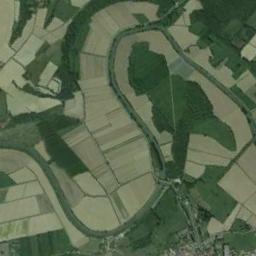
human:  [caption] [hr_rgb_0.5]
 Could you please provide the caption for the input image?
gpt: The river is surrounded by trees .

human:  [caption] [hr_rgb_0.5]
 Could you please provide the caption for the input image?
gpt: The river goes through bare and green farmland .

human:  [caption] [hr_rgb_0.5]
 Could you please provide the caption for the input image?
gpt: The yellow river with a winding bank goes through the farmland .

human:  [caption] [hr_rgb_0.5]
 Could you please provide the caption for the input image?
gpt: A river curved into an S-shape, With green and tan mixed fields on both sides of the bank, And a town with large buildings .

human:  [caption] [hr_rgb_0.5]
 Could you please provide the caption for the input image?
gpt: There are many yellow farmlands around the green river .